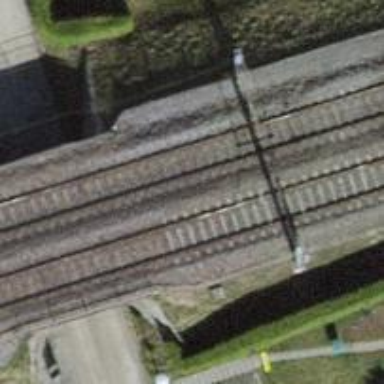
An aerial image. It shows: Railway track with contact lines for electrification.